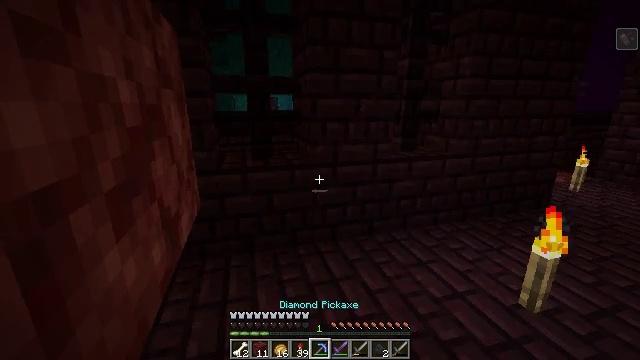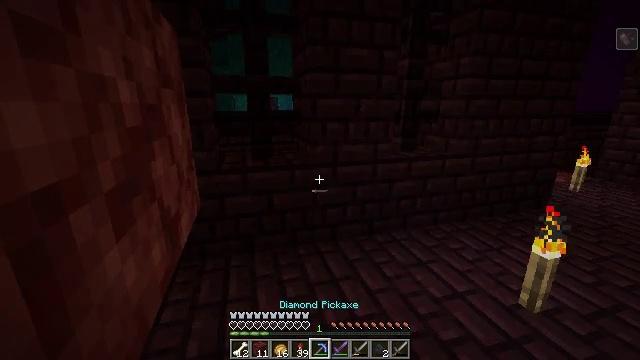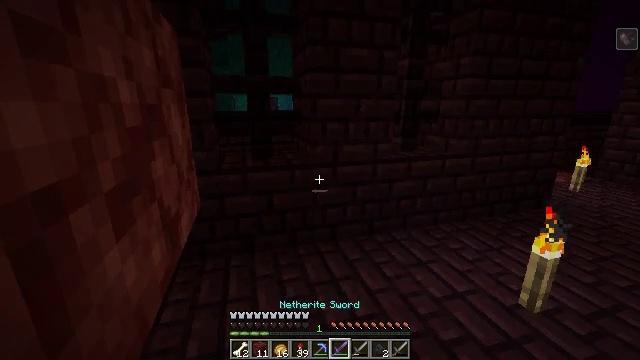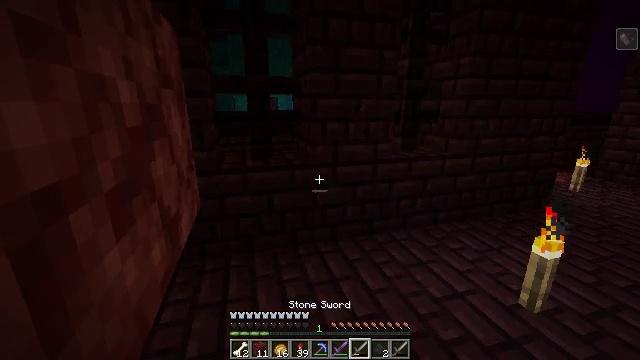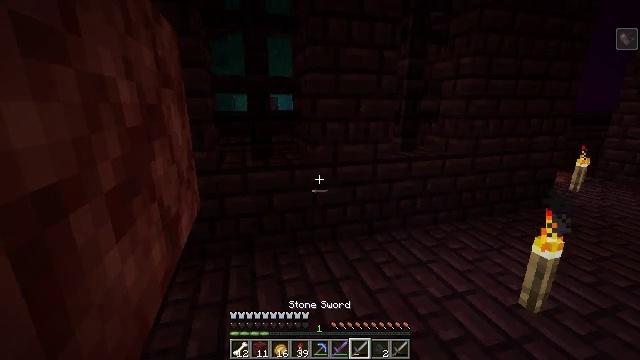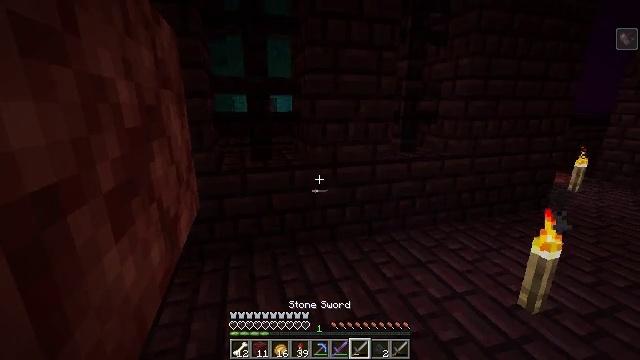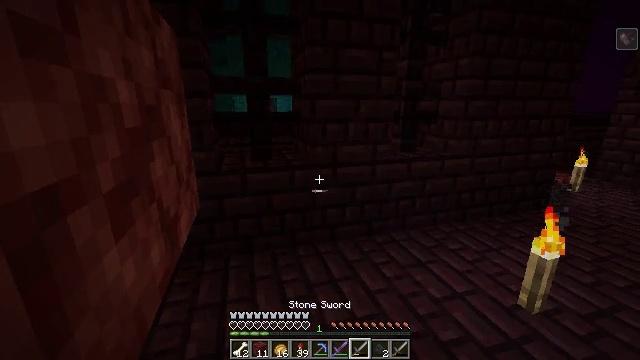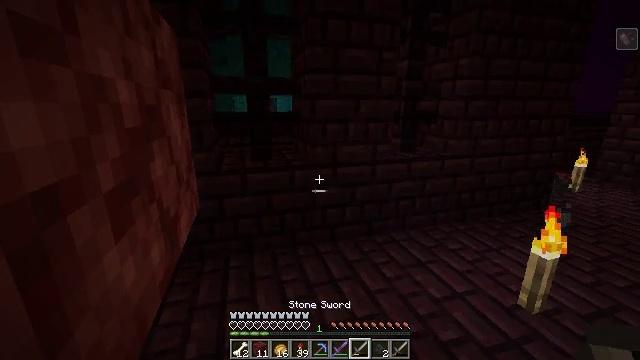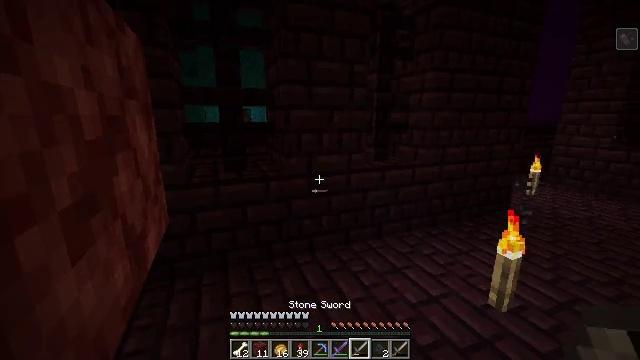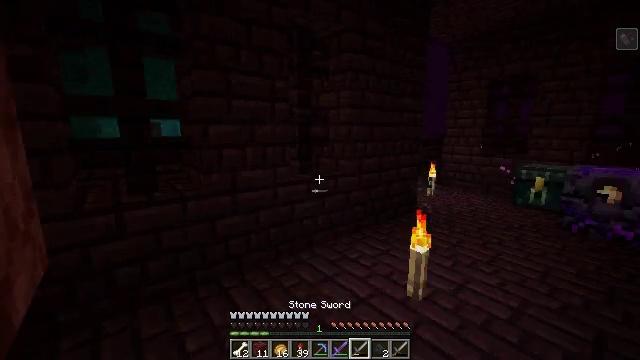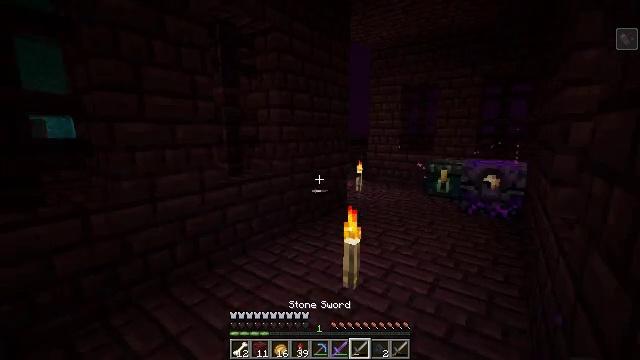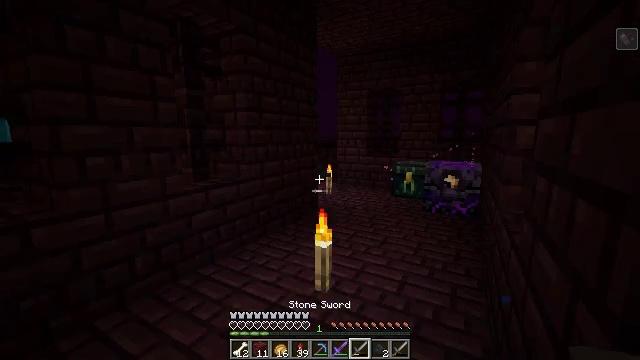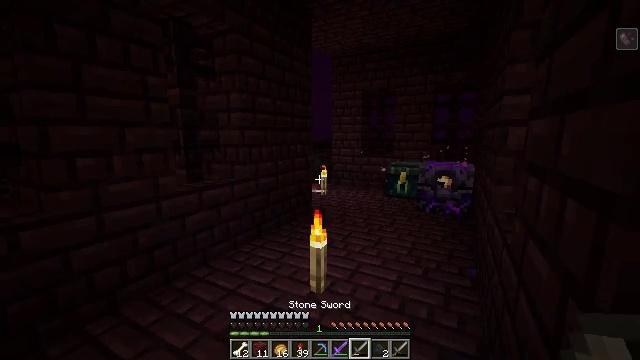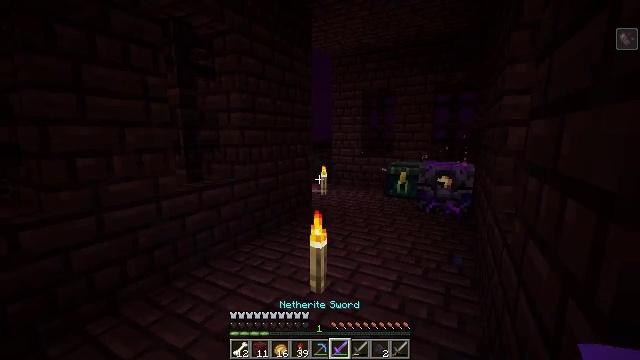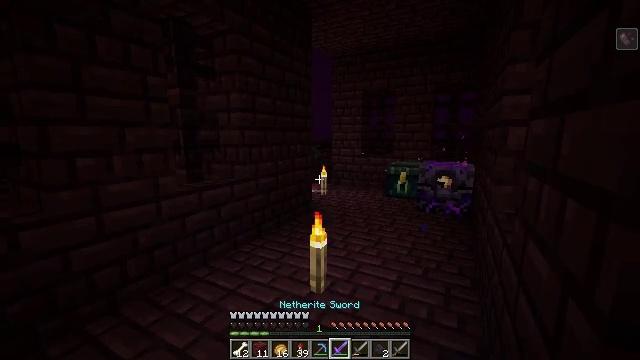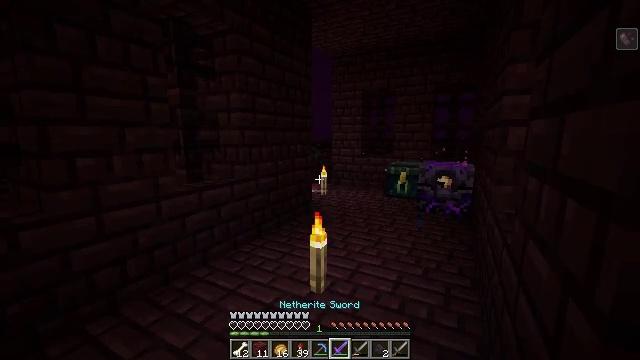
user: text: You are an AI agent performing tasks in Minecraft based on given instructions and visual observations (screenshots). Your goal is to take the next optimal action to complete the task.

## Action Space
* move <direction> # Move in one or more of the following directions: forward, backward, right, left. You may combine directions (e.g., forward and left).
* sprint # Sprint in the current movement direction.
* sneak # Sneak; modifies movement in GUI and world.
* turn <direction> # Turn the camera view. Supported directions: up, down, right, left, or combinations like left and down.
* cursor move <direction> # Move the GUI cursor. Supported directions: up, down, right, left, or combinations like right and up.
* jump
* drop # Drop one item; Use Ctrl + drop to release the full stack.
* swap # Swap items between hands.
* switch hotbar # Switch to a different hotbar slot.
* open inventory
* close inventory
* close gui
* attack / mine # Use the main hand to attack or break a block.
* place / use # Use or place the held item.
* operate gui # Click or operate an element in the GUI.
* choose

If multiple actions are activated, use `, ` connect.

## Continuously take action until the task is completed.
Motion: motion action
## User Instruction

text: Kill the blaze.
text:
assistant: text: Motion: no_op
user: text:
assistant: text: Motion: no_op
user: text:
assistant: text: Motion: no_op
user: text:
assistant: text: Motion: no_op
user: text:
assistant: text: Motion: no_op
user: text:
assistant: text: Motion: no_op
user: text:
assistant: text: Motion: no_op
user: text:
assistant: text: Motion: turn right and up
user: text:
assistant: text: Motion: turn right and up
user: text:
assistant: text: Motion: turn right
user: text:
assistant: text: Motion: turn right
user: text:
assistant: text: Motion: turn right
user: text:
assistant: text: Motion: no_op
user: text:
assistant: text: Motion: no_op
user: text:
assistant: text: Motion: no_op
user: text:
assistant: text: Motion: no_op
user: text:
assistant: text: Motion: no_op
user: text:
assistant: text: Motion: no_op
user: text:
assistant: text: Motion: no_op
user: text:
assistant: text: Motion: no_op
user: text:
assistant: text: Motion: no_op
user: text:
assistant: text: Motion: no_op
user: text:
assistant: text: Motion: no_op
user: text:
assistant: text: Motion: no_op
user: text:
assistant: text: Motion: turn left and down
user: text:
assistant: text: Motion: turn left and down
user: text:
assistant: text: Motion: turn left and down
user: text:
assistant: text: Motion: turn left and down
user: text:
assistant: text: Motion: turn left and up
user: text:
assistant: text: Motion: turn up